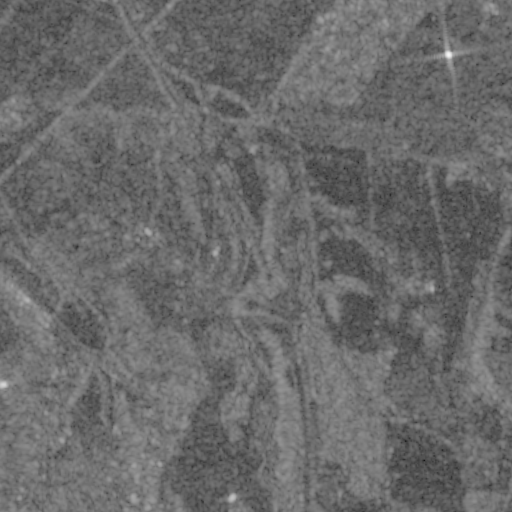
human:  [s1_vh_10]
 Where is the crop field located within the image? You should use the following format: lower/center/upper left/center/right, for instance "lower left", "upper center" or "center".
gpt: The crop field is located in the upper left of the image.
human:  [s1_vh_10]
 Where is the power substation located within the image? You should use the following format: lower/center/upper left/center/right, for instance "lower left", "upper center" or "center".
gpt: The power substation is located in the center left of the image.
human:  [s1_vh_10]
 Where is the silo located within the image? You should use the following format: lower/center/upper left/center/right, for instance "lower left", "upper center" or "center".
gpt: The silo is located in the center left of the image.
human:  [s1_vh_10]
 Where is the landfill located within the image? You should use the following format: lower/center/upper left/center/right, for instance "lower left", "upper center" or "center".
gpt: There is no landfill in the image.

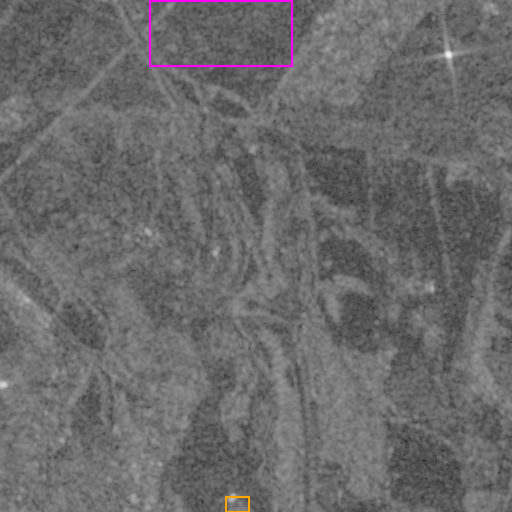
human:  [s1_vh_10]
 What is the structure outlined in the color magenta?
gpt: The structure outlined in magenta is a crop field.
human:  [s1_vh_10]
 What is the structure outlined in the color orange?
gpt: The structure outlined in orange is a park.
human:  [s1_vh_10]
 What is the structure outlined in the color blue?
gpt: There is no blue outline.